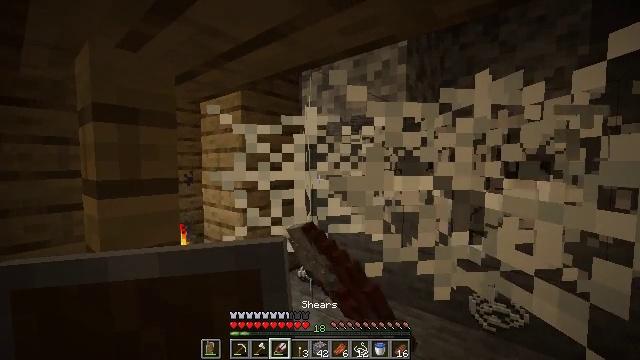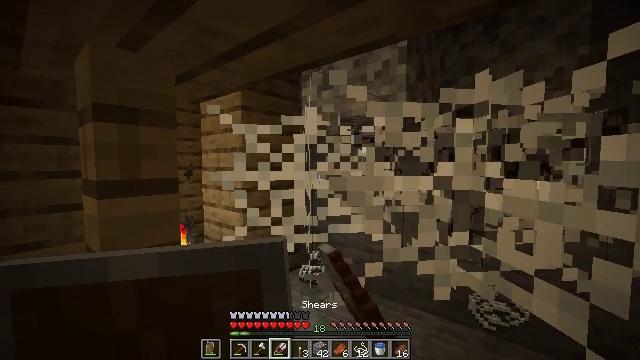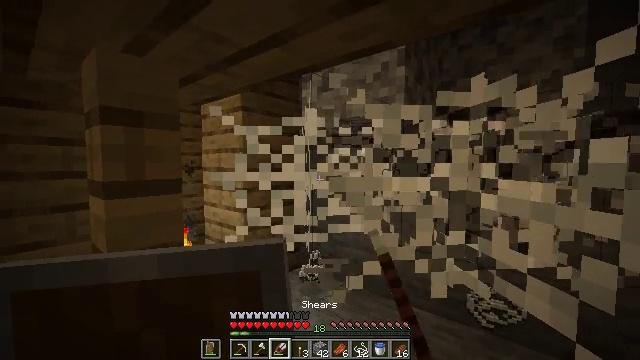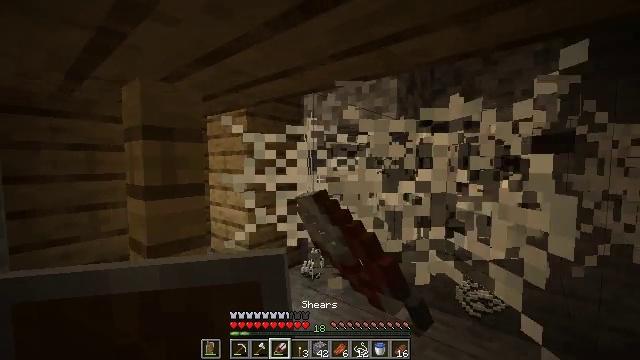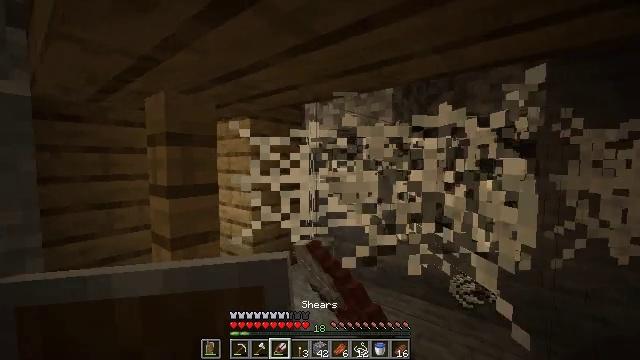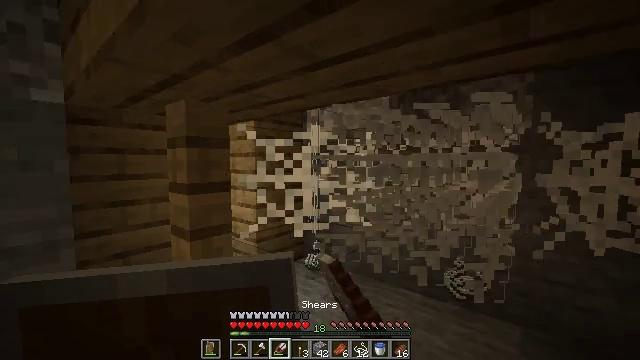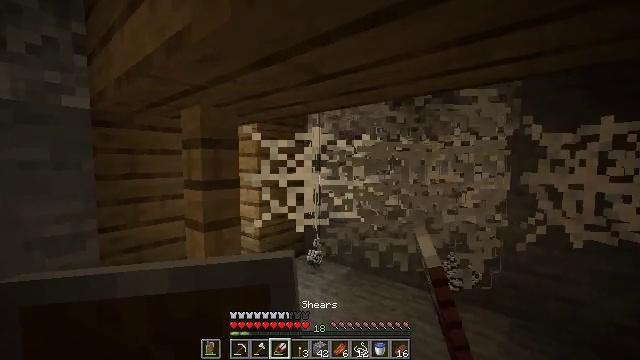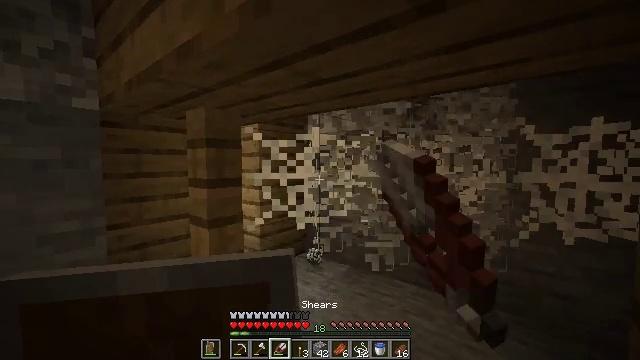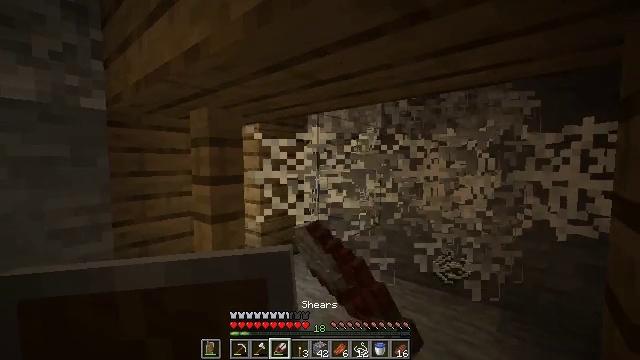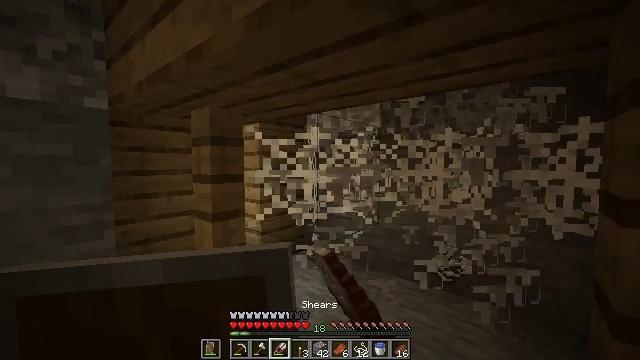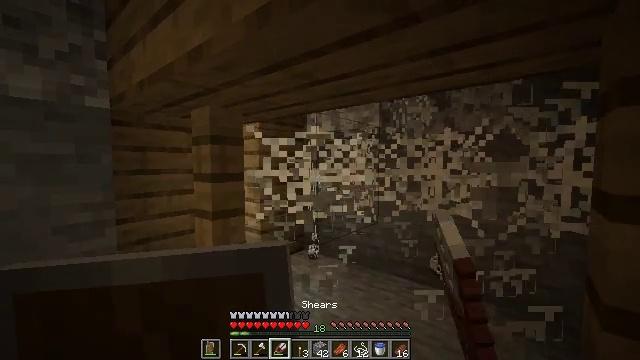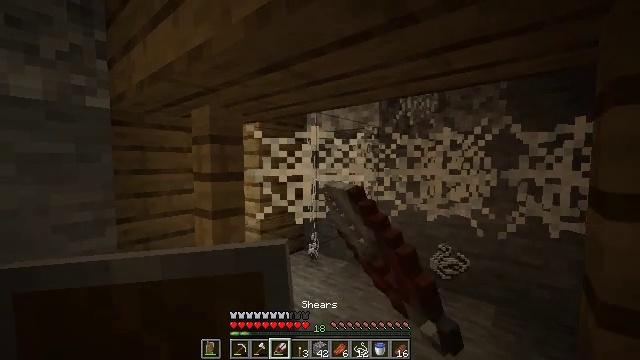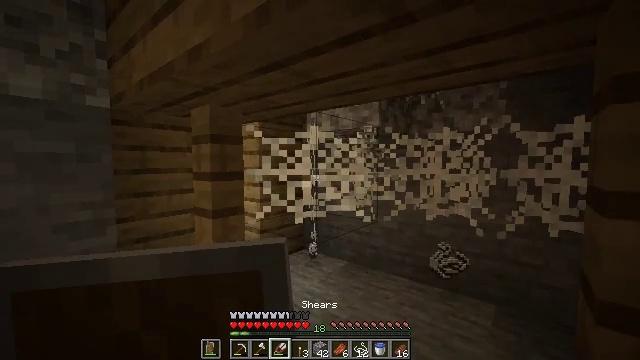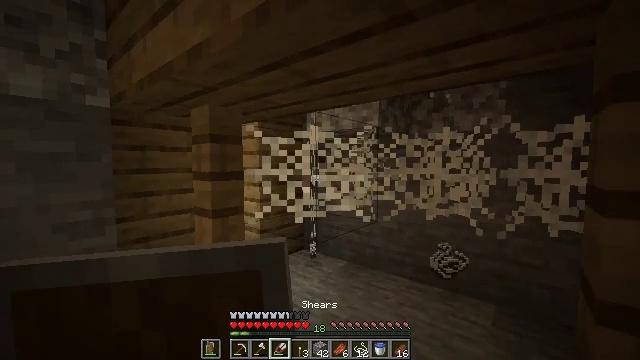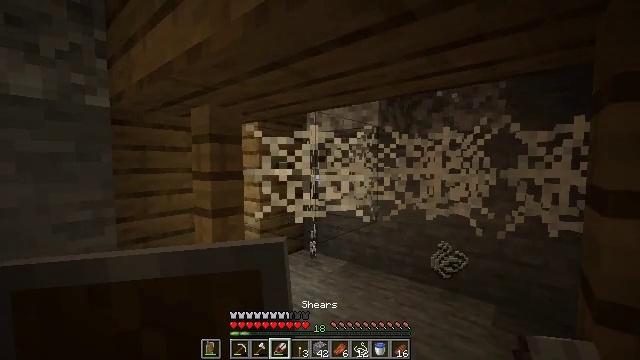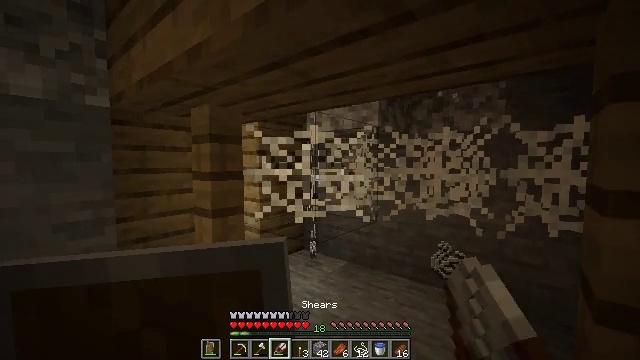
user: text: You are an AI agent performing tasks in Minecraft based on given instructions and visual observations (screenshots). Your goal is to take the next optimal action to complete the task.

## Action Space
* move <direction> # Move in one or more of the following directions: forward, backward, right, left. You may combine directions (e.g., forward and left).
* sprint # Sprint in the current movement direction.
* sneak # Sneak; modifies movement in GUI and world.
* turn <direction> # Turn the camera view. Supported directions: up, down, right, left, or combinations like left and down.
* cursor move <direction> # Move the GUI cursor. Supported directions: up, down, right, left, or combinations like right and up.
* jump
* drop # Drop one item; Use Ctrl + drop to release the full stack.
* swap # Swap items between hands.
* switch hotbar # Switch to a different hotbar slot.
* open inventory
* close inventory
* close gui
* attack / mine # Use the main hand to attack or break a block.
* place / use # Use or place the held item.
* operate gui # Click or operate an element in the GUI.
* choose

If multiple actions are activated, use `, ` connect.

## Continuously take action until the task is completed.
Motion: motion action
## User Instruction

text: Collect cobweb using shears for string.
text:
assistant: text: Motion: attack / mine
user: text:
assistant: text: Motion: move back, attack / mine
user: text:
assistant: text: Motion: move back, attack / mine
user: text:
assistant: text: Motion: move back, attack / mine
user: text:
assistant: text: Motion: move back, attack / mine
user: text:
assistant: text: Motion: attack / mine
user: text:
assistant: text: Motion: attack / mine
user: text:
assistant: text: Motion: attack / mine
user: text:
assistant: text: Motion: attack / mine
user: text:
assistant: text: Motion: attack / mine
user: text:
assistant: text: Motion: attack / mine
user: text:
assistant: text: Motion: attack / mine
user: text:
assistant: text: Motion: attack / mine
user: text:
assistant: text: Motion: attack / mine
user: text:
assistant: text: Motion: attack / mine
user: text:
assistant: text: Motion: attack / mine
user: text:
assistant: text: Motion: attack / mine
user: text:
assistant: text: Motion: attack / mine
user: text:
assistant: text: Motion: attack / mine
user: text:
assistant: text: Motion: attack / mine
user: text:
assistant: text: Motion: move forward, attack / mine
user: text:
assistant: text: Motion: move forward, attack / mine
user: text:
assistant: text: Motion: move forward, attack / mine
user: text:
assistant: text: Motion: move forward and move right, attack / mine
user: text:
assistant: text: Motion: move forward and move right, attack / mine
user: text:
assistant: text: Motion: move forward and move right, attack / mine
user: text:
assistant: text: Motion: move right, attack / mine
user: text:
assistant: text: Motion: attack / mine
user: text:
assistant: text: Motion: attack / mine
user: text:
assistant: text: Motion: turn left, attack / mine